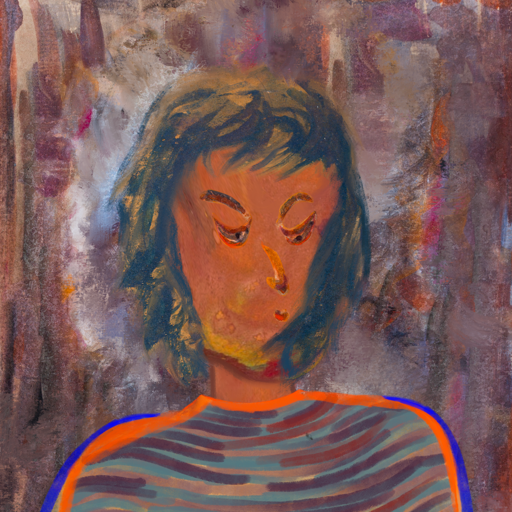
Background: Hypocrite, Head And Neck Side: Mother_And_Son_Son, Face Side: Hypocrite, Bust: Experience, Hair Side: In_The_Sun, Head Accessory: Blank, Second Necklace: Blank, Necklace: Blank, Baby: Blank